Question: I have a div with 100% width on my page.
Now I need to show blocks into a '<div>' just like windows progressbar can anyone tell how I can create those blocks in the my div?
## Looks like this:

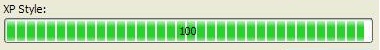
Answer: I copied @Anshuman Dwibhashi answer, but I changed the background to a piece of the image you posted. Now you just increase or decrease the percentage width of '.sub-block' to change the load bar progress.
'''
<div class="main" style="border:solid;background-color:white;width:500px;height:25px;">
<div class="sub-block" style="background:url('http://i.imgur.com/PRBmb4s.png');width:30%;height:25px;" ></div>
</div>
'''